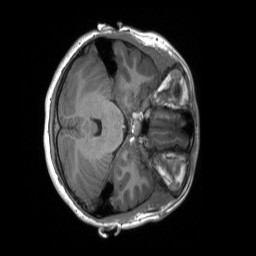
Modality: T1w
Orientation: axial
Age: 13
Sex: female
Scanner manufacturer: siemens
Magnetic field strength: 3 T
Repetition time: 2.3 s
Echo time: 0.00232 s